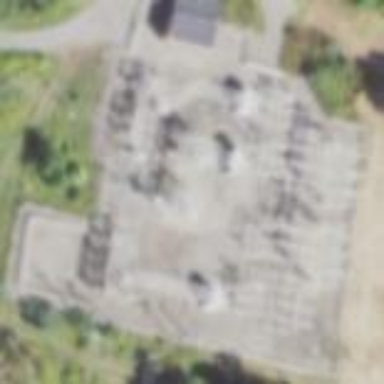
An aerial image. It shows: Power substation.